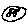
Label: moon